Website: ulta-beauty
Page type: payment
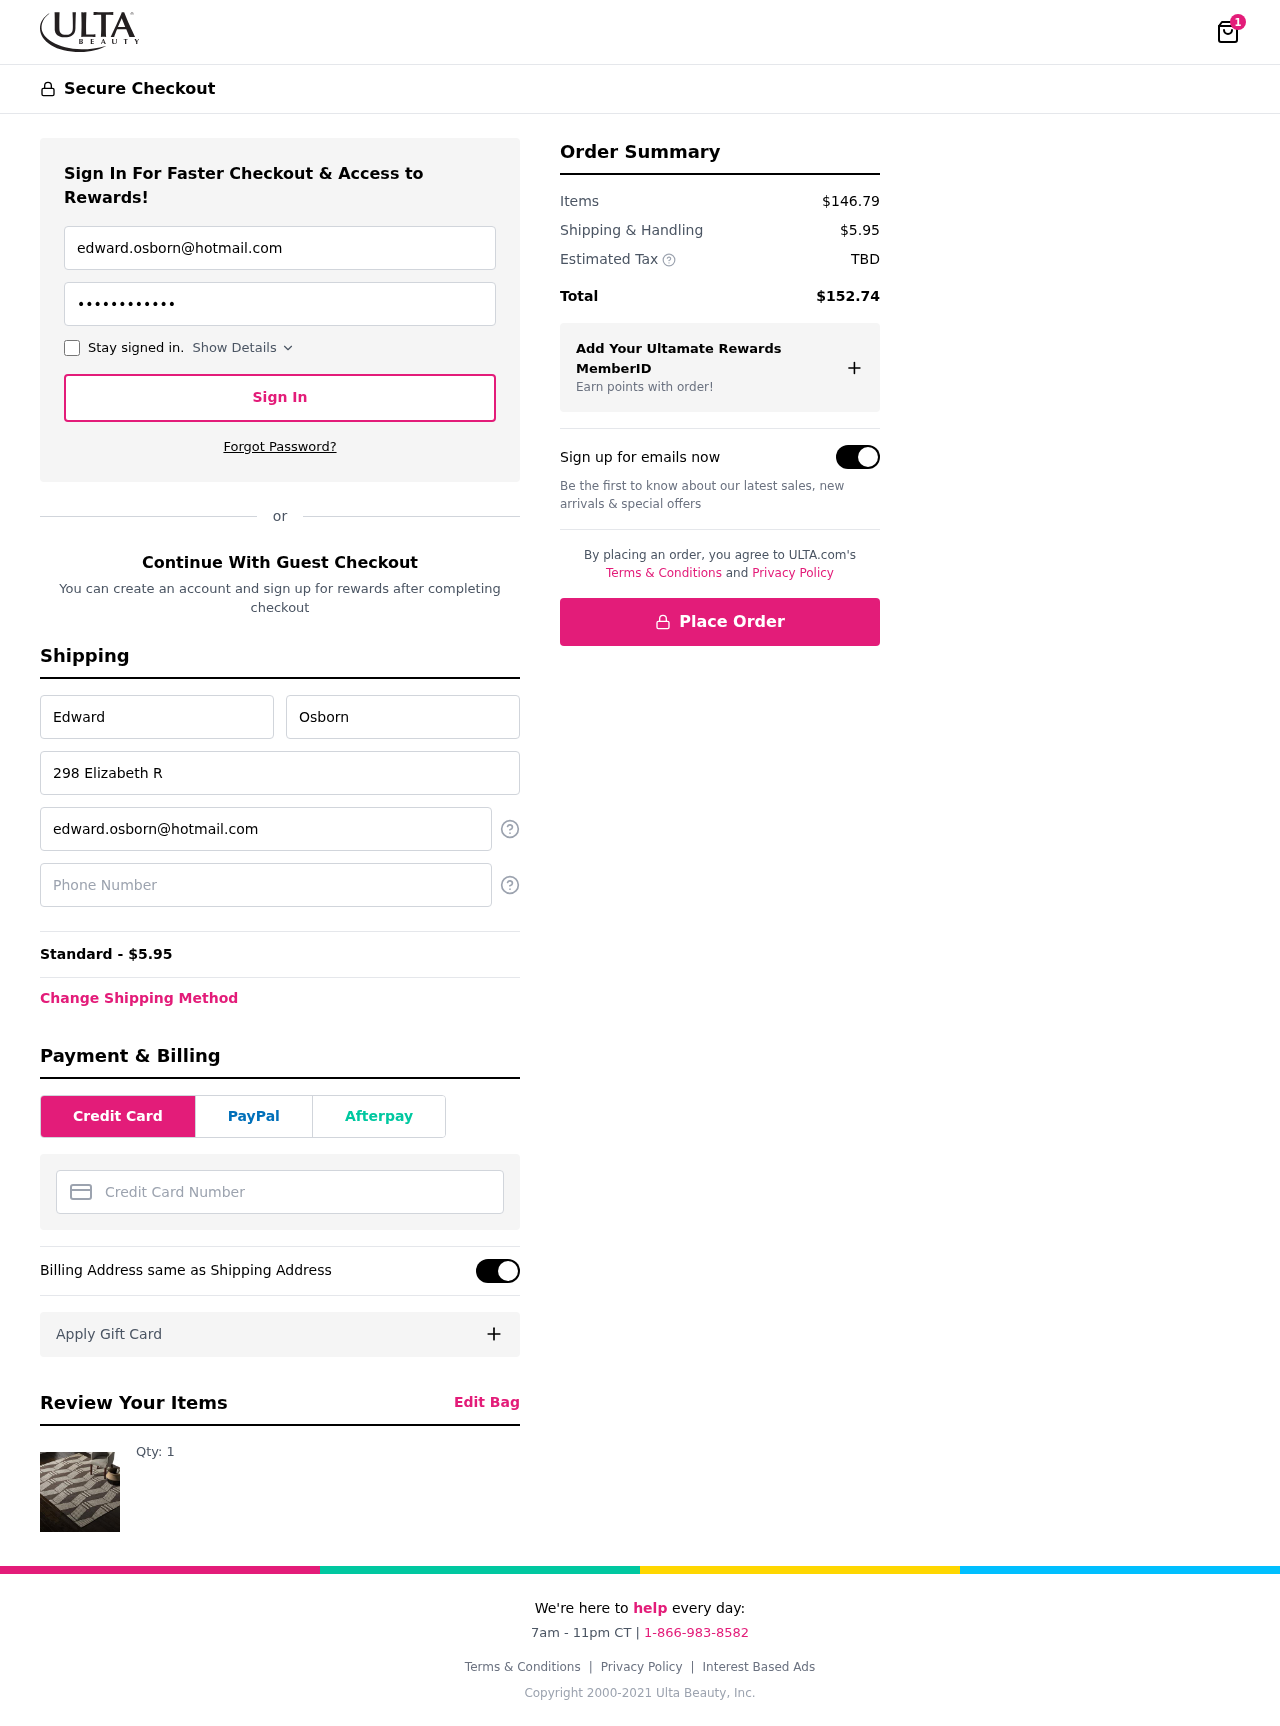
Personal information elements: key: PII_CARD_NUMBER
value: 4583 8475 2433 0389
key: PII_EMAIL
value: edward.osborn@hotmail.com
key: PII_FIRSTNAME
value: Edward
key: PII_LASTNAME
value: Osborn
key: PII_PHONE
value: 6278390386
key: PII_STREET
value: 298 Elizabeth Rapids Suite 703
Product elements: key: PRODUCT1_QUANTITY
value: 1
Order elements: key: ORDER_NUM_ITEMS
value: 1
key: ORDER_SHIPPING_COST
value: $5.95
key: ORDER_SHIPPING_COST
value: Standard - $5.95
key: ORDER_SUBTOTAL
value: $146.79
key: ORDER_TAX
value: TBD
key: ORDER_TOTAL
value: $152.74